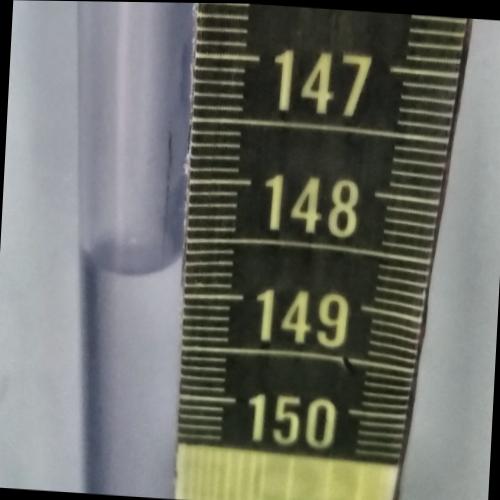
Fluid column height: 148.8 cm